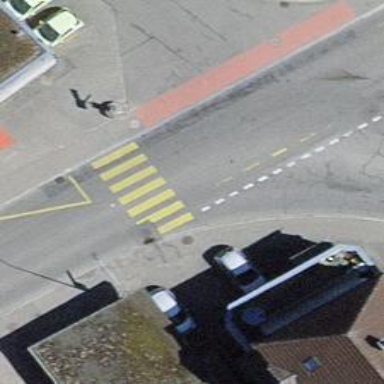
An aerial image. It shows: Zebra crossing on the road.